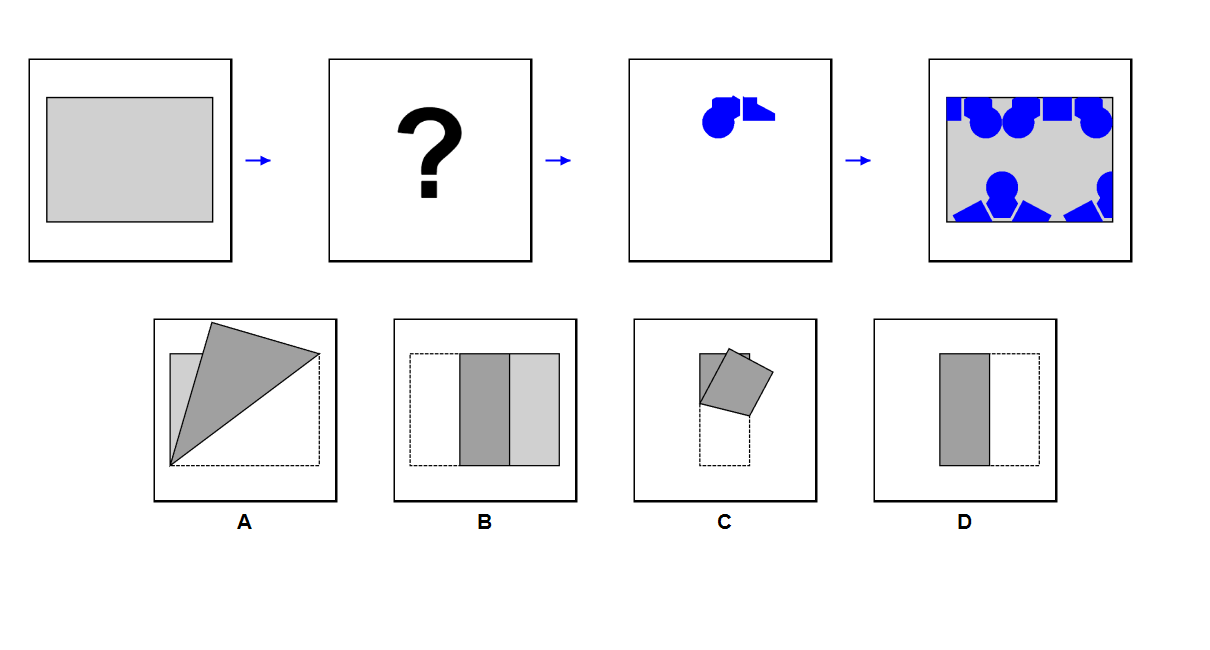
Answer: A